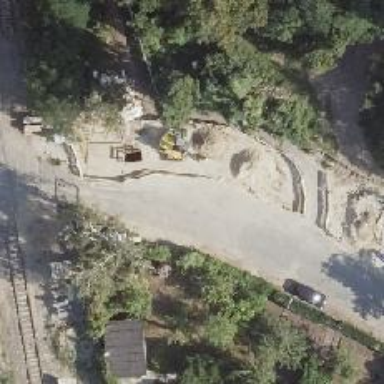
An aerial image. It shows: Asphalt service road alongside historic railway.